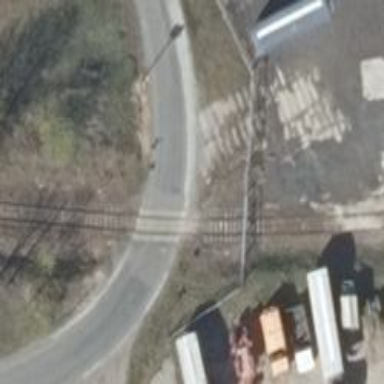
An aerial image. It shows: Railway siding for service.